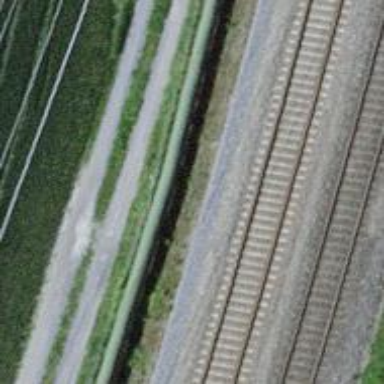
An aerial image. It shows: Gravel track with grade2 tracktype.